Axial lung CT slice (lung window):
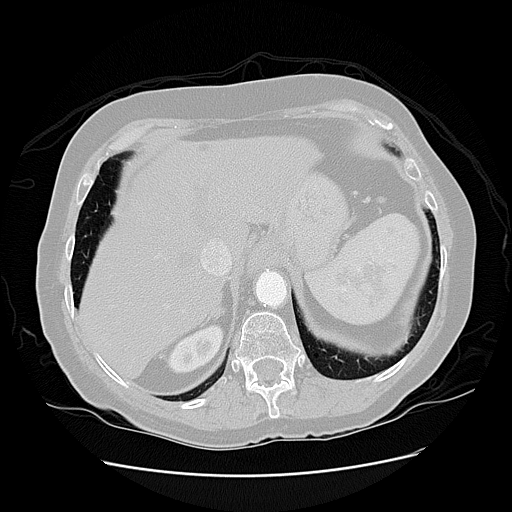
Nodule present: no